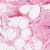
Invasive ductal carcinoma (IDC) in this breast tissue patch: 0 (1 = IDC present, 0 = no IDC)